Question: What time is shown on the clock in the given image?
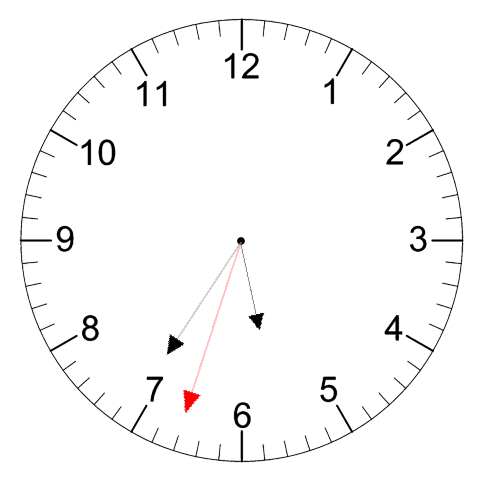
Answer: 05:35:33